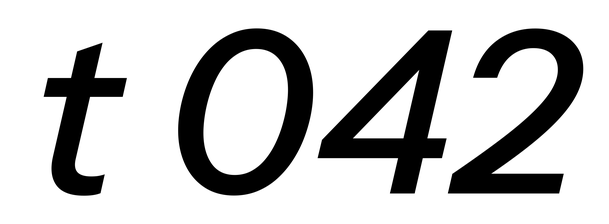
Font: InstrumentSans-Italic_Medium_Italic